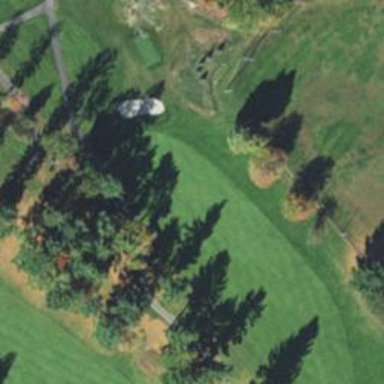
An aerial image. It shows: Service road designated as golf cart path.